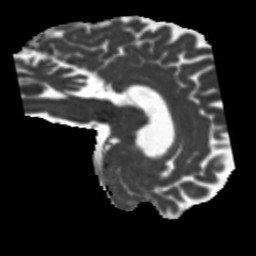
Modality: MD
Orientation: sagittal
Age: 47
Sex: male
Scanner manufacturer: siemens
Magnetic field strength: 3 T
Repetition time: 5.25 s
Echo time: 0.08 s